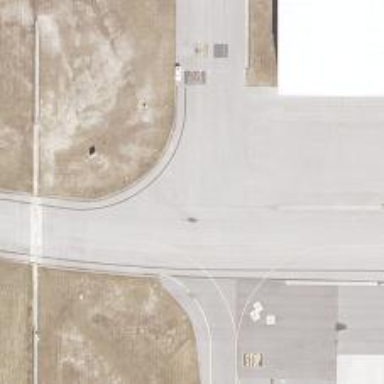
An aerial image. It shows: Asphalt taxiway at the airport.